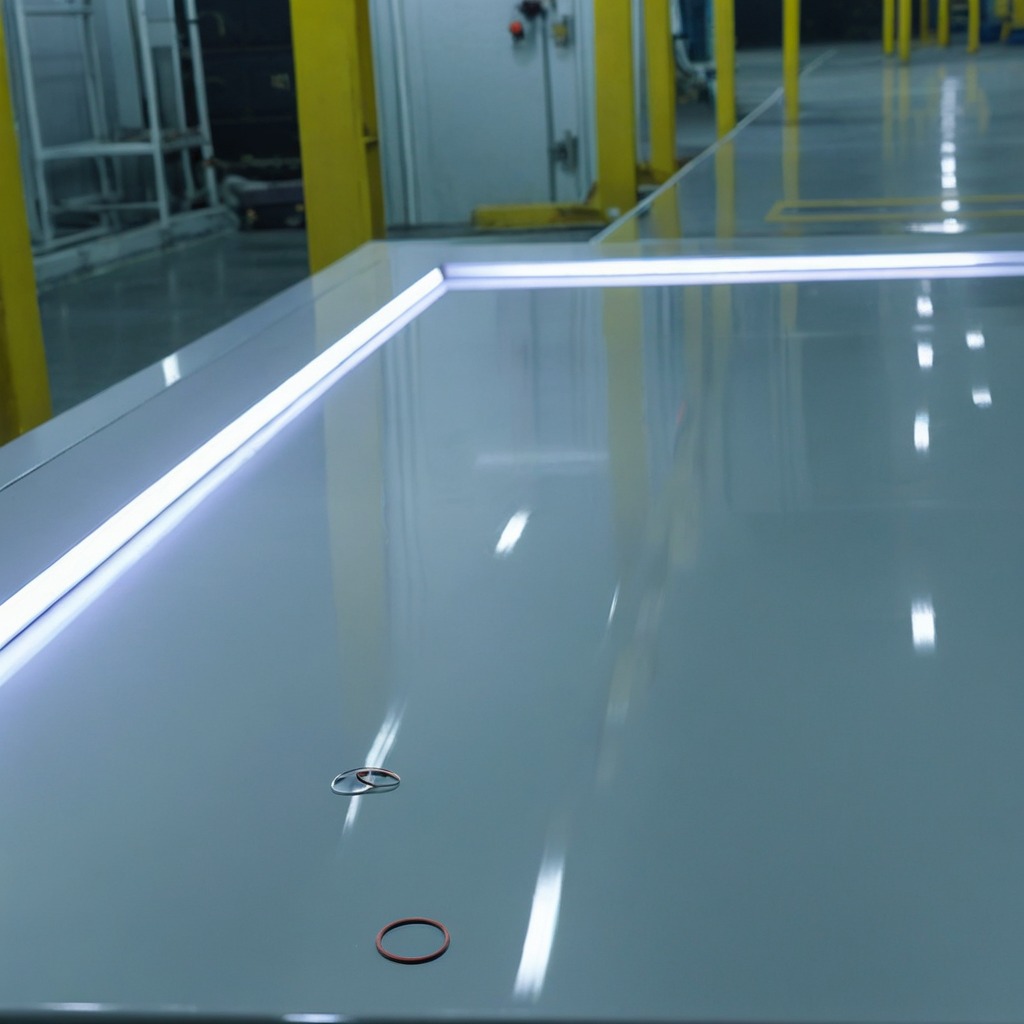
A rubber O-ring is lying on a high-gloss table in a ship maintenance bay industrial lighting.